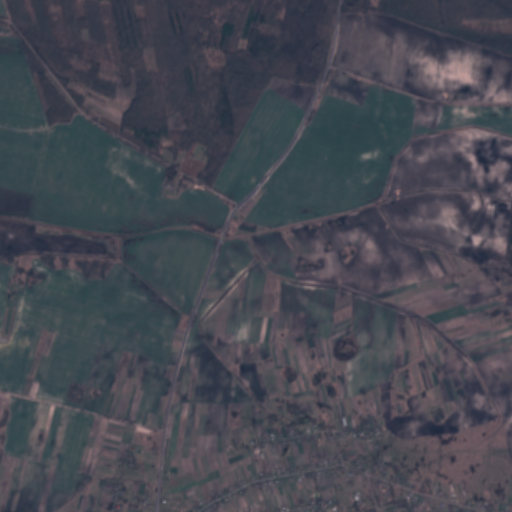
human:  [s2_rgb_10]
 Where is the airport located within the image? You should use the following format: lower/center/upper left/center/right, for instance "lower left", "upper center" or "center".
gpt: The airport is located in the lower left of the image.
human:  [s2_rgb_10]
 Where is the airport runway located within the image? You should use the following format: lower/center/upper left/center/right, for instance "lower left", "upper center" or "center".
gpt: The airport runway is located in the lower left of the image.
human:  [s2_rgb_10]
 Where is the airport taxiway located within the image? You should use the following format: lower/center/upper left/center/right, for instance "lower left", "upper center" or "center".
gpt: The airport taxiway is located in the lower left of the image.
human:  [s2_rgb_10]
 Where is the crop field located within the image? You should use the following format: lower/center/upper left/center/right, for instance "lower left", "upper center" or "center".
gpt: There is no crop field in the image.